Field crop: maize
Growth stage: 2
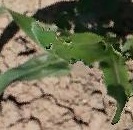
Species: maize